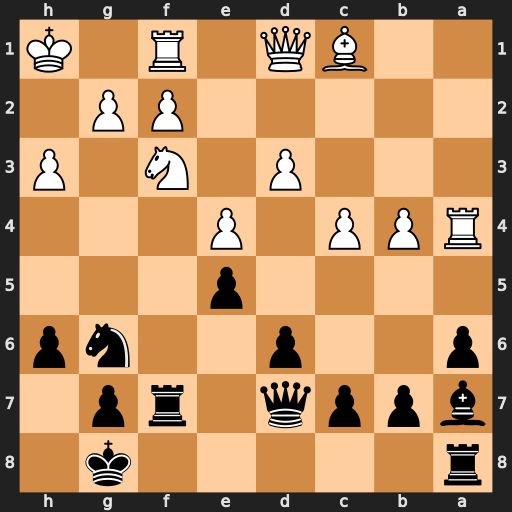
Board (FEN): r5k1/bppq1rp1/p2p2np/4p3/RPP1P3/3P1N1P/5PP1/2BQ1R1K
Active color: b
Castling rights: -
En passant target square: -
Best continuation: Rxf3 Qxf3 Qxa4